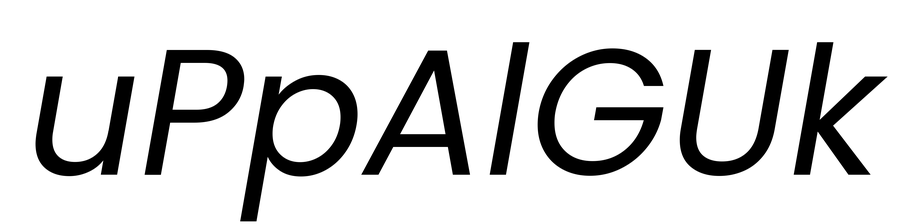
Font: Poppins-Italic